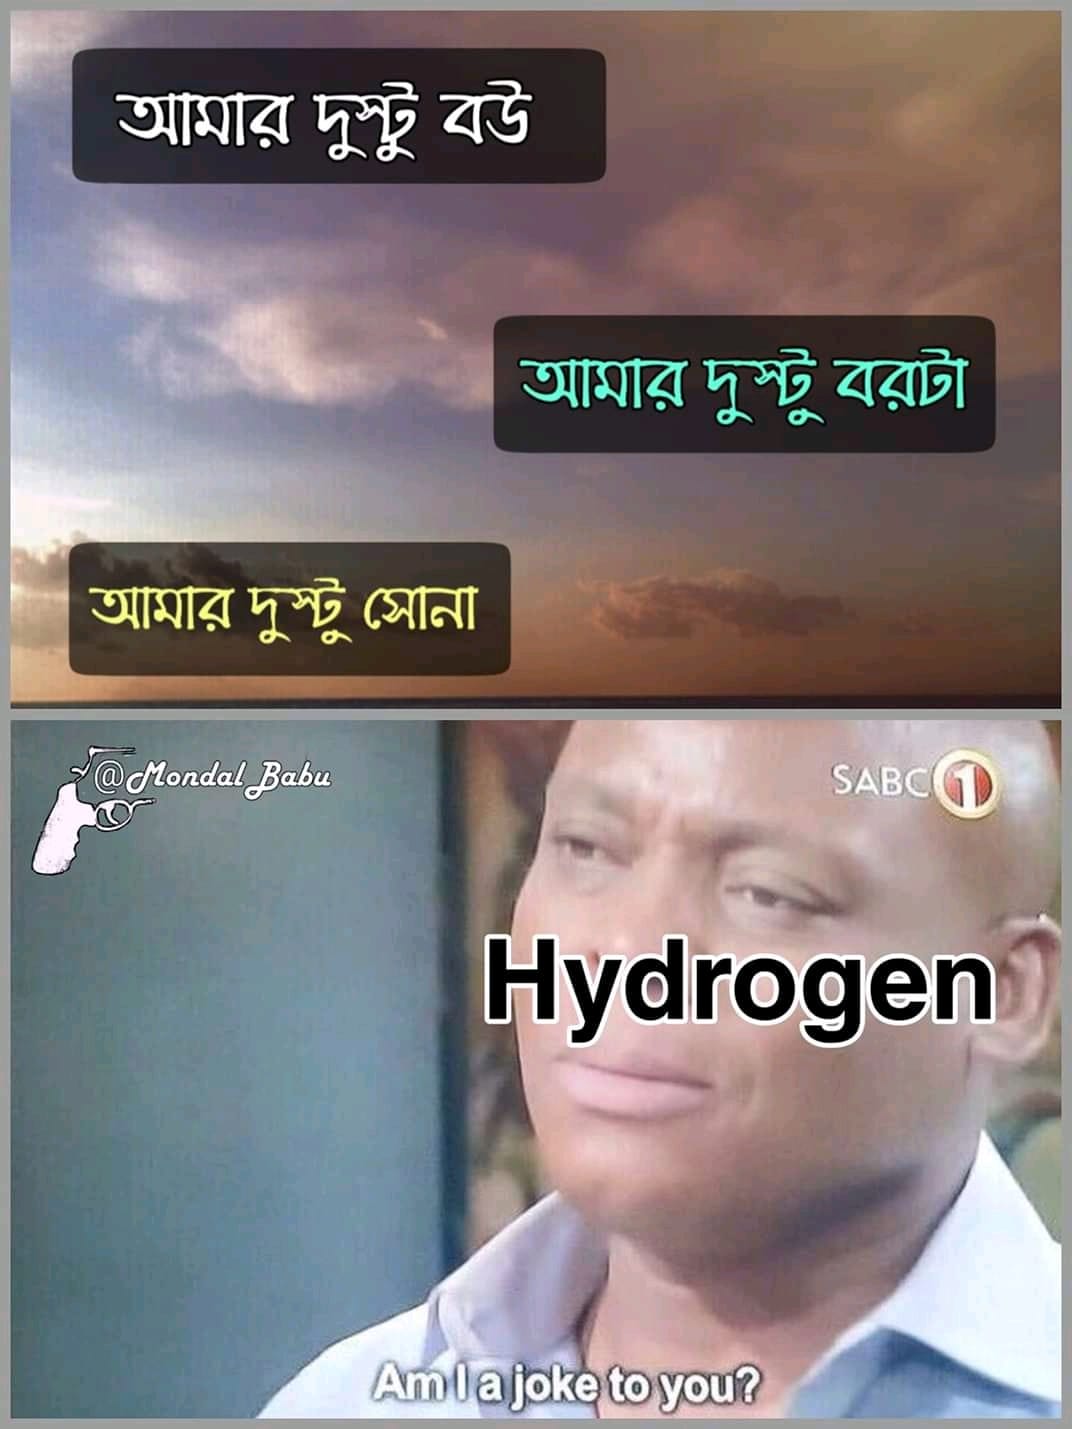
Caption: আমার দুস্টু বউ    আমার দুস্টু বরটা   আমার দুস্টু সোনা     Hydrogen  Am I a joke to you ?
Label: non-hate